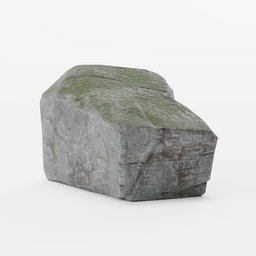
Label: nature